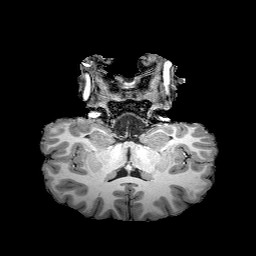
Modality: T1w
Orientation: sagittal
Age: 19
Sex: male
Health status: healthy